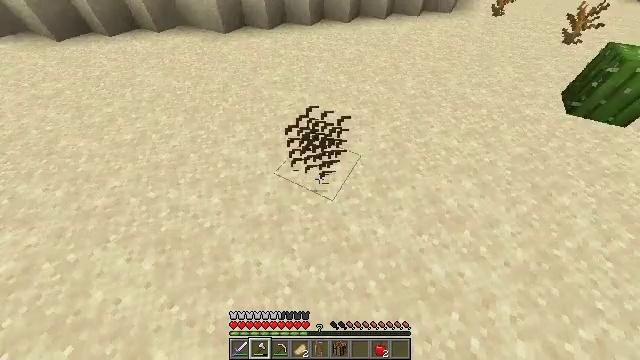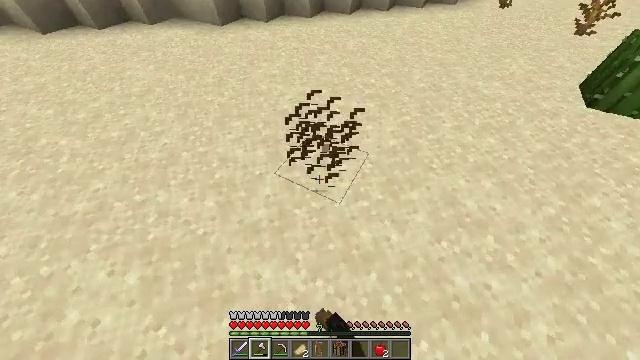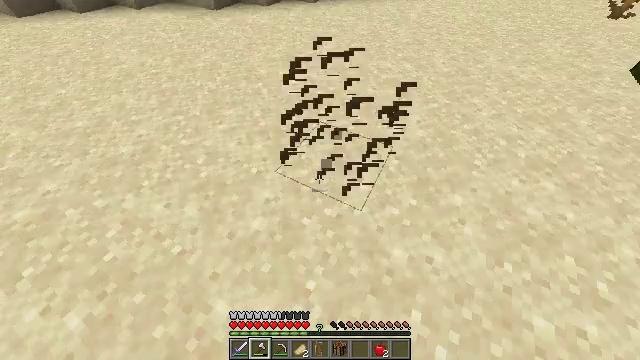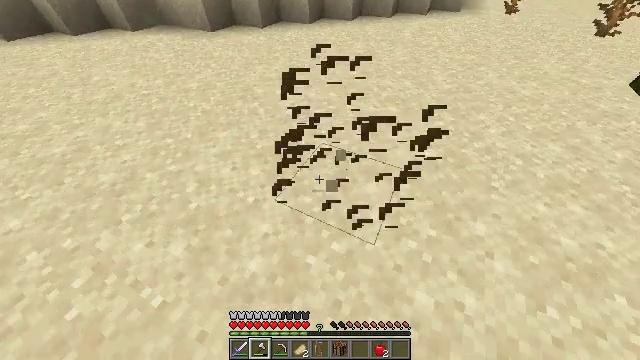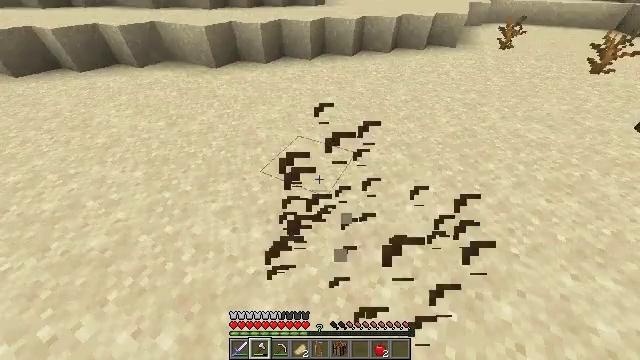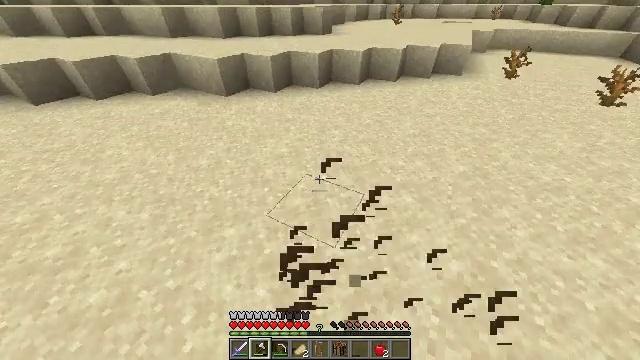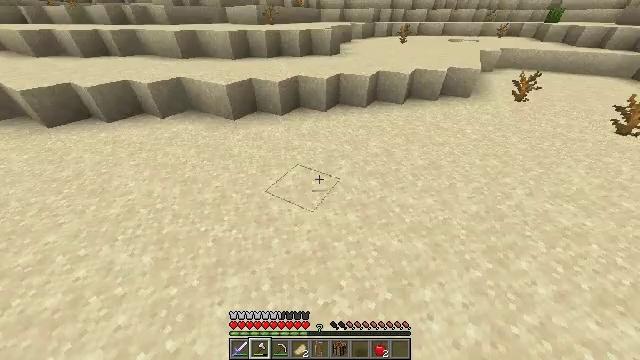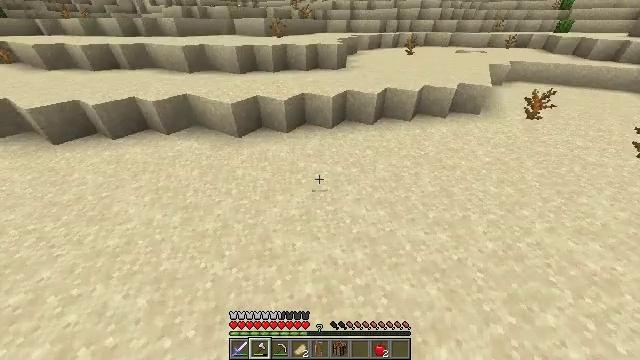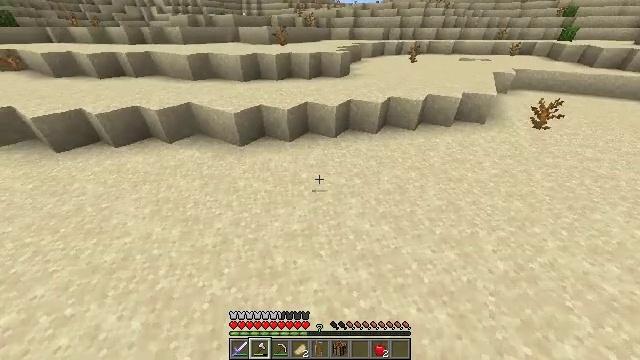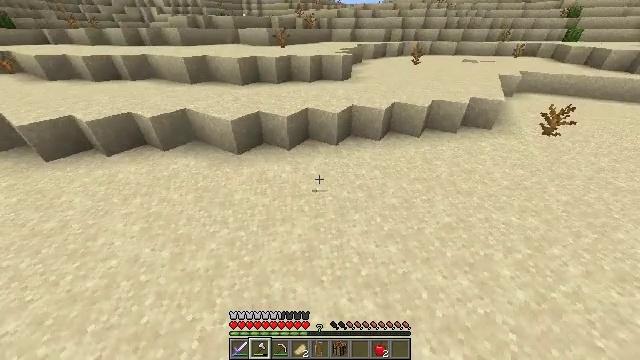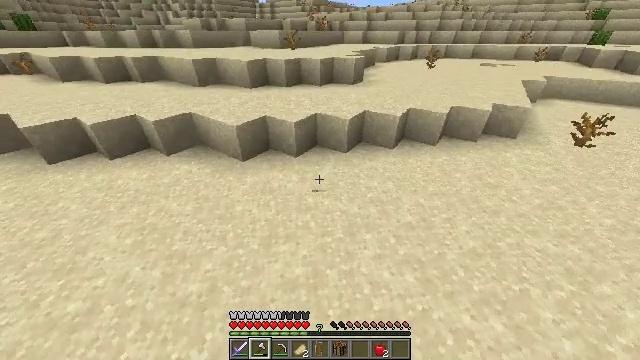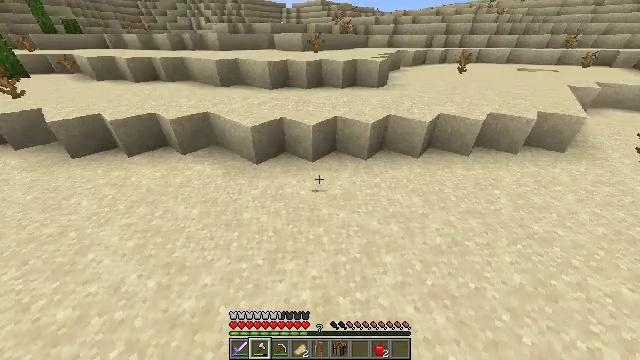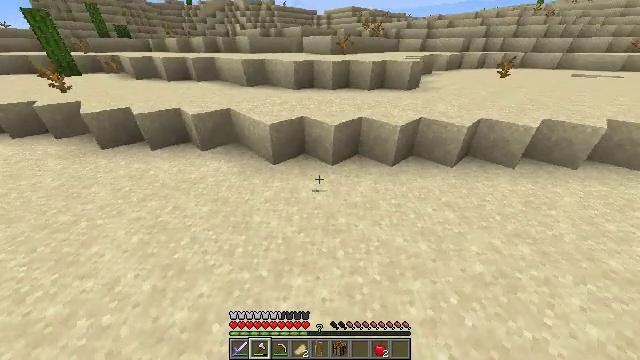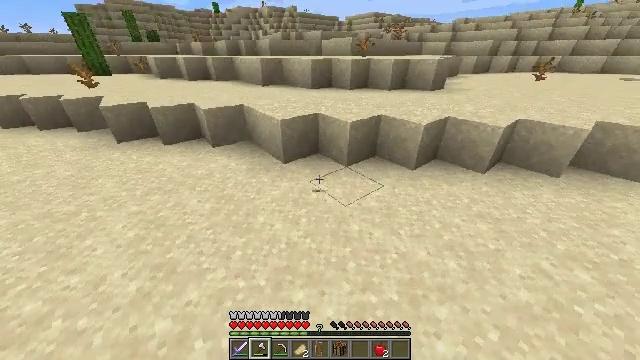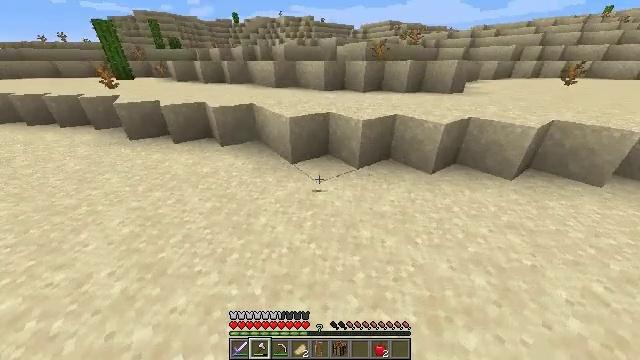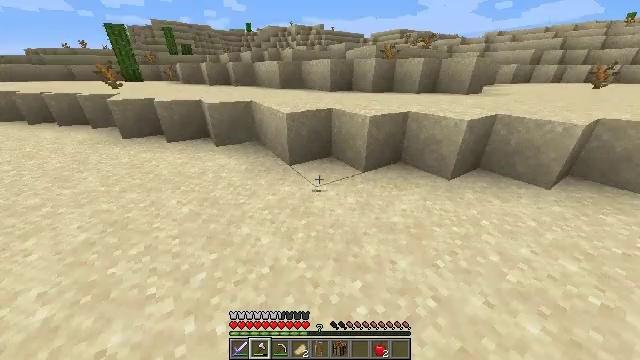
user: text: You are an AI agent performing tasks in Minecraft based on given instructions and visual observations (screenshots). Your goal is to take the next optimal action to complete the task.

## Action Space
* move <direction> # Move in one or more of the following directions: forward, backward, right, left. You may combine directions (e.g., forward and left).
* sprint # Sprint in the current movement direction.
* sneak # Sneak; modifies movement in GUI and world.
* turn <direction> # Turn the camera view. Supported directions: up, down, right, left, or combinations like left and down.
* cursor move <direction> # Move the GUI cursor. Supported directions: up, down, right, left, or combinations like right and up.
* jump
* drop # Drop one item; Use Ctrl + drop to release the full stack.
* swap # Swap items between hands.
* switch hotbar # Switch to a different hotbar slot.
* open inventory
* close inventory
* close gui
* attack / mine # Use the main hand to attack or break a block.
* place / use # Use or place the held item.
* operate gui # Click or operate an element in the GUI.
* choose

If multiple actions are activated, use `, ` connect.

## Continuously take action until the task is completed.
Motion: motion action
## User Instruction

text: Break the dead bush for sticks.
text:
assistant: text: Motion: move forward, sprint, attack / mine, jump
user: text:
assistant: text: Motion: move forward, sprint, attack / mine, jump
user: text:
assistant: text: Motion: move forward, sprint, turn right and up, jump
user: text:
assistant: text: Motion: move forward, sprint, turn up, jump
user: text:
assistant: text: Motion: move forward, sprint, turn left and up, jump
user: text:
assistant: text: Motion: move forward, sprint, turn left and up, jump
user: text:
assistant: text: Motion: move forward, sprint, turn left and up, jump
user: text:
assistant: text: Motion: move forward, sprint, turn up, jump
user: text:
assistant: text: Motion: move forward, sprint, jump
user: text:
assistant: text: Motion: move forward, sprint, turn left, jump
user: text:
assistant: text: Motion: move forward, sprint, turn left and up, jump
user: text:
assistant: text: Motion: move forward, sprint, turn left and up, jump
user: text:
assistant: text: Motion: move forward, sprint, turn left and up, jump
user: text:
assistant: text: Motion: move forward, sprint, turn left and up, jump
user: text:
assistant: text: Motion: move forward, sprint, turn left and up, jump
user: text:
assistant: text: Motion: move forward, sprint, turn left and up
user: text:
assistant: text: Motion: move forward, sprint, turn left and up
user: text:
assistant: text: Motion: move forward, sprint, turn up
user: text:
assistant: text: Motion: move forward, sprint
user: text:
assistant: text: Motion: move forward, sprint
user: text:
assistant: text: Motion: move forward, sprint, turn up
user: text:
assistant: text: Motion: move forward, sprint
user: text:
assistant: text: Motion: move forward, sprint, turn left and up, jump
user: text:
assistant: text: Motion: move forward, sprint, jump
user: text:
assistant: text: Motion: move forward, sprint, jump
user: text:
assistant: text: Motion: move forward, sprint, jump
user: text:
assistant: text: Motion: move forward, sprint, jump
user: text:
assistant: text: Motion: move forward, sprint, jump
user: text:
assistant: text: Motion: move forward, sprint, jump
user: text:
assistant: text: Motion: move forward, sprint, jump